Field crop: tomato
Growth stage: 1
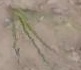
Species: cyperus